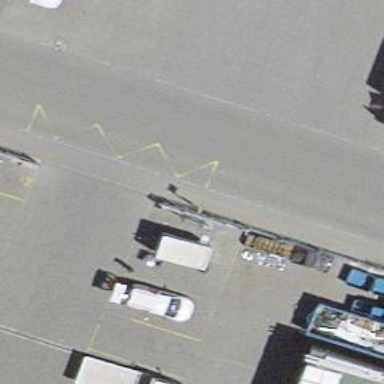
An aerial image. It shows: Bus stop with stop position for public transport.